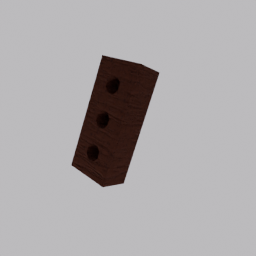
Label: architecture